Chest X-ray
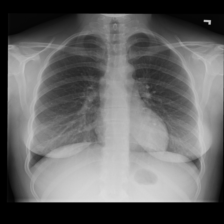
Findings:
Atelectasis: negative
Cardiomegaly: negative
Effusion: negative
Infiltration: negative
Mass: negative
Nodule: negative
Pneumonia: negative
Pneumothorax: negative
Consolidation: negative
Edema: negative
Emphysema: negative
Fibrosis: negative
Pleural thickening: negative
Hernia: negative